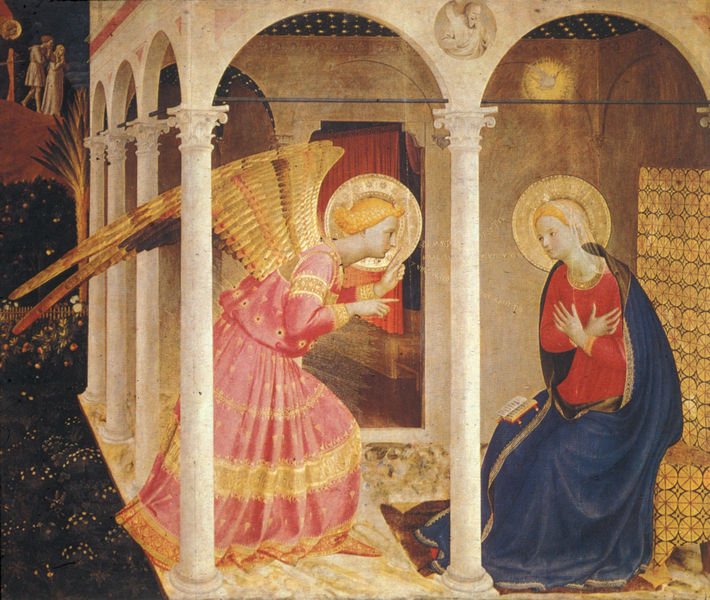
Titel: Maria Verkündigung
Künstler: Fra Beato Angelico
Standort: Cortona
Institution: Museo Diocesiano
Schlagwörter: baum, berg, blau, feder, flügel, gemälde, hand, himmel, mann, schatten, umhang, weiß, frauen, gelb, grün, landschaft, menschen, sitzen, blumen, braun, bunt, finger, frau, hell, hintergrund, kleid, licht, marmor, nacht, orange, profil, raum, schwarz, stuhl, szene, säule, säulen, blick, gebäude, gras, haus, rot, schleier, wiese, muster, blond, jung, architektur, arme, bibel, falten, federn, gefieder, geschichte, historie, rahmen, taube, gesten, hände, möbel, vorhang, erde, kirche, auge, gewand, gold, haare, interieur, sessel, sitzend, decke, mutter, paar, gotik, renaissance, rosa, zart, engel, garten, adlig, relief, sitz, bogen, italien, perspektive, schule, hof, saal, rundbogen, thron, zeigefinger, ornamente, bett, glänzend, palme, edel, geneigt, halle, bögen, offen, erschrecken, buch, medaillon, vergoldet, religion, jungfrau, sterne, beten, gebet, arkaden, kapitelle, fries, liebespaar, schein, gestus, heiligenschein, nimbus, gotisch, mittelalter, rundbögen, siena, heiliger, heilige, leuchtend, kirchlich, maria, korinthisch, bote, erzengel, durchbrochen, matia, laube, manschen, gekreuzt, anna, azur, verkündigung, geist, säulengang, gebetbuch, botschaft, basen, bogengang, säulenschäfte, nachricht, italienisch, gartenlaube, heiligenscheine, erzählung, trist, zeigegestus, heiliger geist, gabriel, buchmalerei, frührenaissance, nimben, hl geist, simultandarstellung, empfängnis, angelico, bibelszene, engel flügel maria säulen, fra angelico, heiligenshein, joachim, lippi, nimbi, sienesisch, tafelmalerei, demütig, mandola, illumination, saäulen, balau, gürtrel, rrenaissance, bucjh, gold+